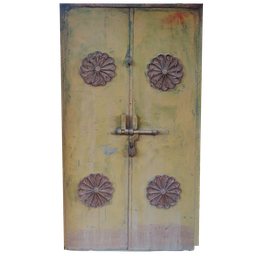
Label: architecture